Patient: sex F, age 70
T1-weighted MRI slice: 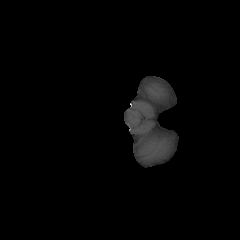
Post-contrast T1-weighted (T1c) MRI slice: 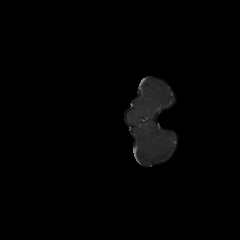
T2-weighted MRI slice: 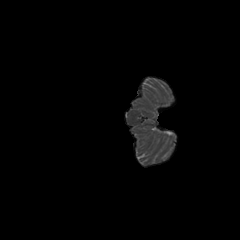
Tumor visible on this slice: no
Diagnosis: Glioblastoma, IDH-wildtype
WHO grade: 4